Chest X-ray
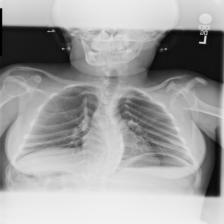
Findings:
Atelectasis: negative
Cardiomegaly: negative
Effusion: negative
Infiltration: negative
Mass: negative
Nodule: negative
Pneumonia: negative
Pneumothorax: negative
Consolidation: negative
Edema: negative
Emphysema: negative
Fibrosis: negative
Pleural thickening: negative
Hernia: negative